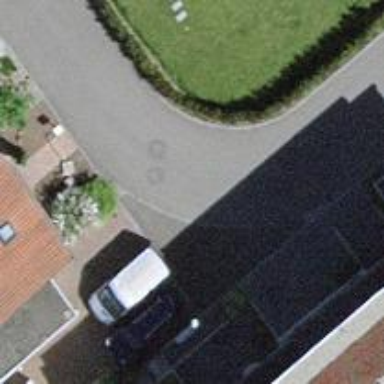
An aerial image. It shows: Residential road with asphalt surface.